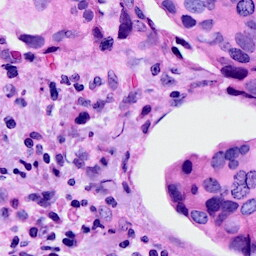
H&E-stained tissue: Breast